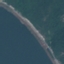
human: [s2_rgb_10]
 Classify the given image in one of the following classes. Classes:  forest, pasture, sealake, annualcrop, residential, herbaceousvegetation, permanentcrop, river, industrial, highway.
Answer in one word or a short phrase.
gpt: Highway